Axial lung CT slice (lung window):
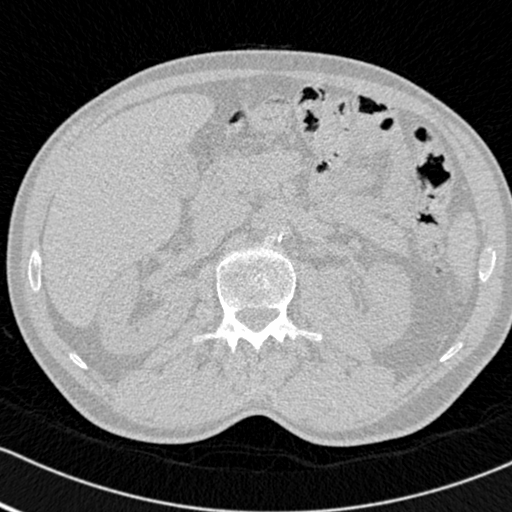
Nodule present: no